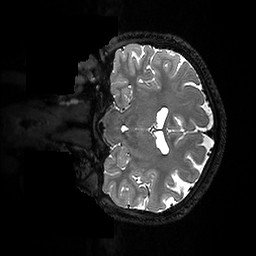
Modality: T2w
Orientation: coronal
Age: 22
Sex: female
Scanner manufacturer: ge
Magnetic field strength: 3 T
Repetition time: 3.202 s
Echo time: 0.06589 s